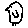
Label: bird